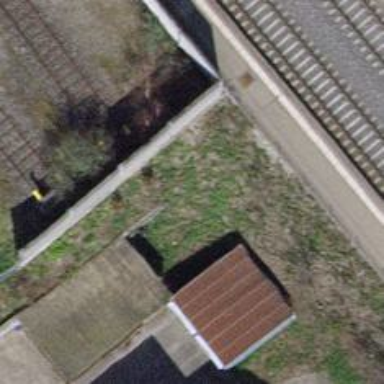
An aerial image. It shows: Railway buffer stop.